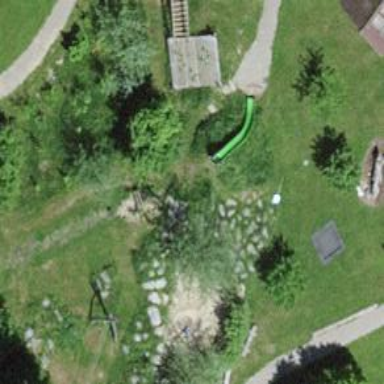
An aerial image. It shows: Playground area for leisure land.